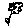
Label: flower